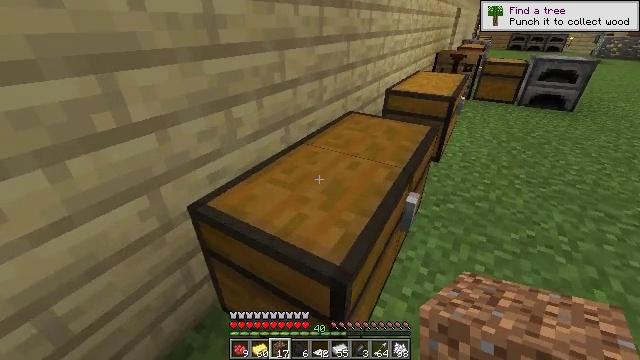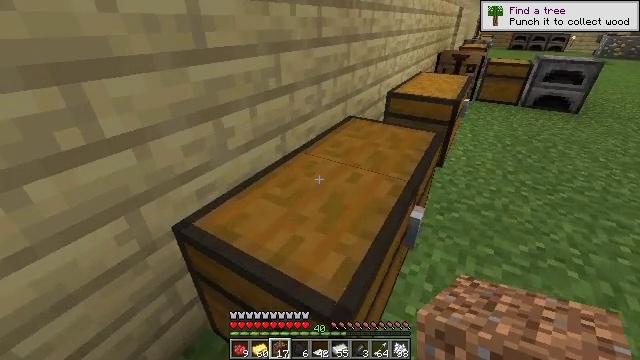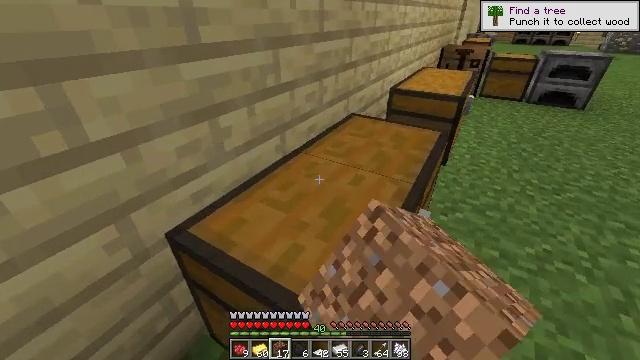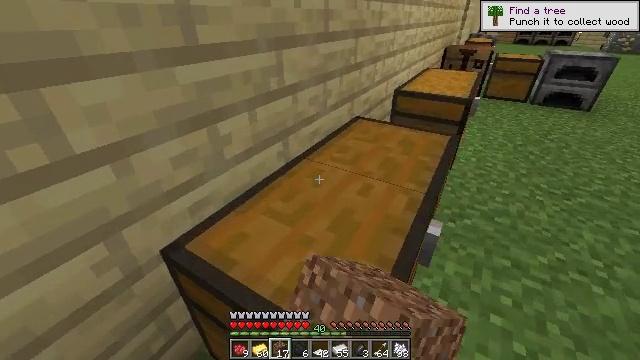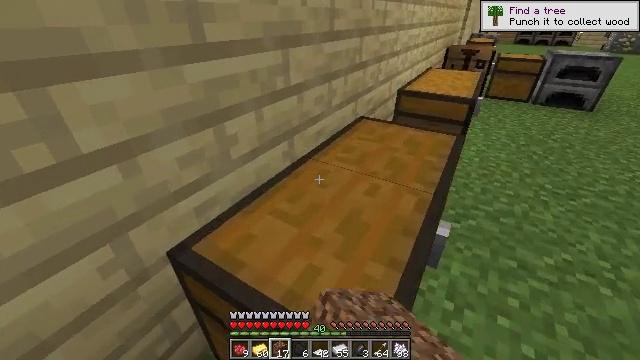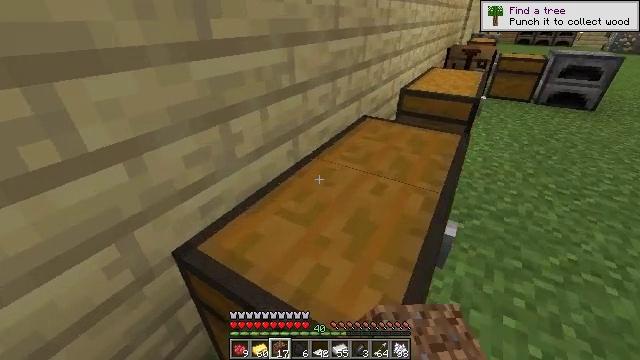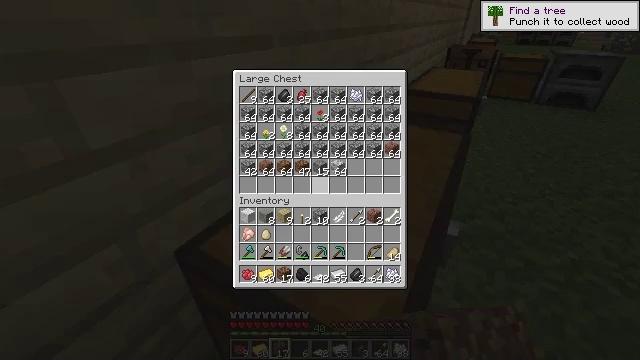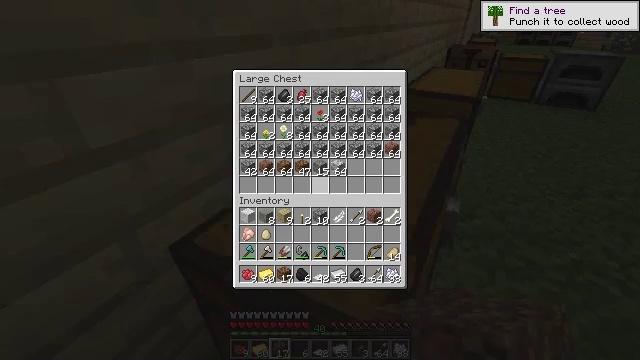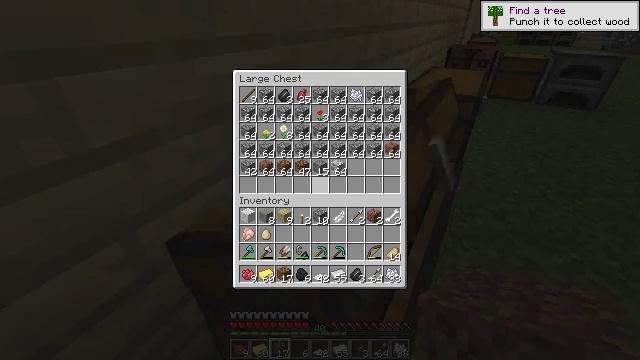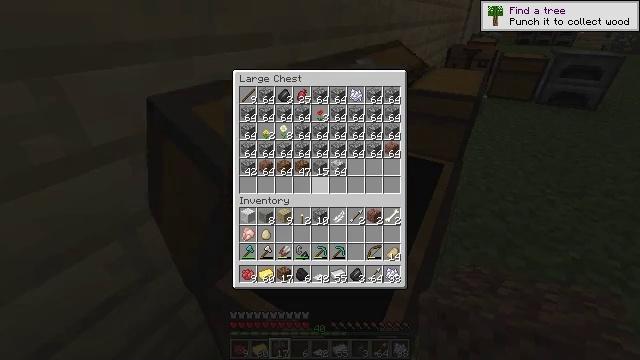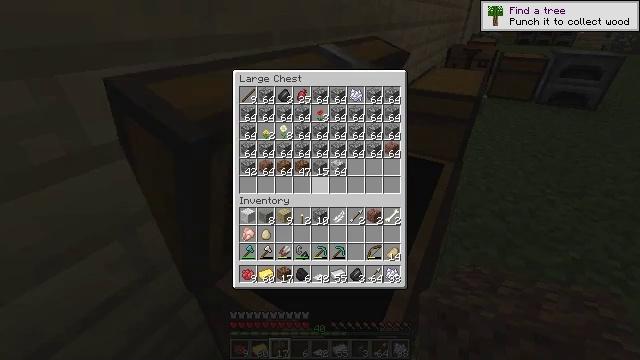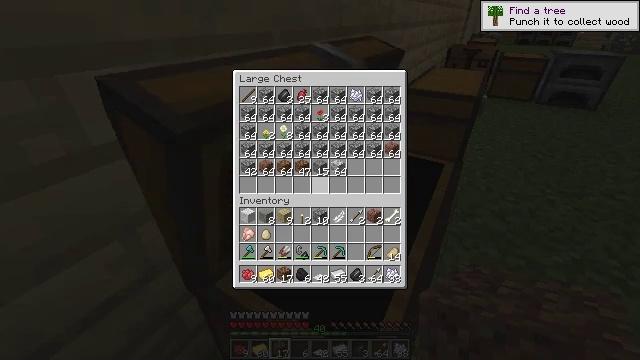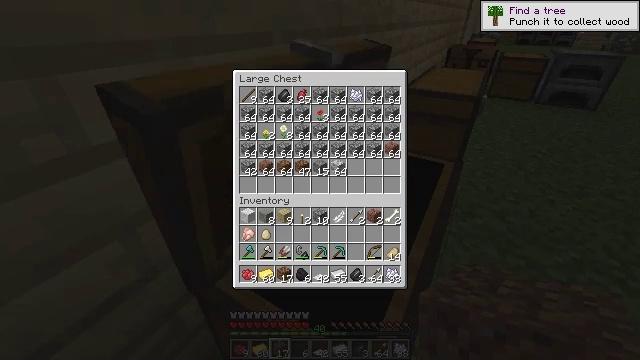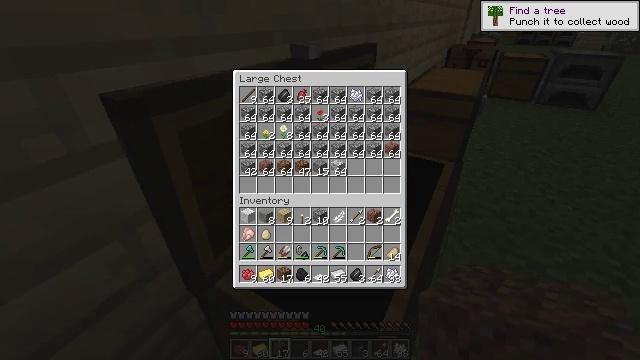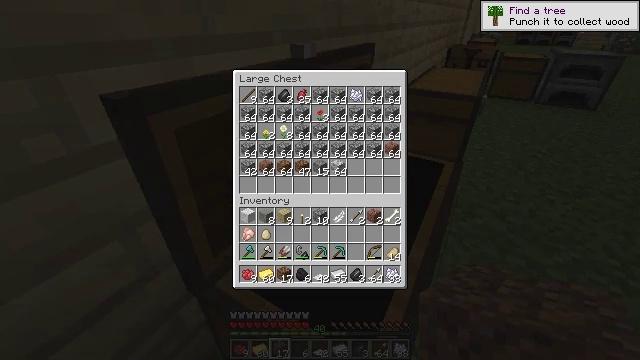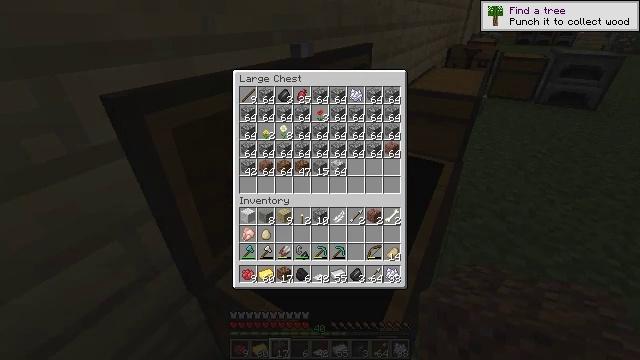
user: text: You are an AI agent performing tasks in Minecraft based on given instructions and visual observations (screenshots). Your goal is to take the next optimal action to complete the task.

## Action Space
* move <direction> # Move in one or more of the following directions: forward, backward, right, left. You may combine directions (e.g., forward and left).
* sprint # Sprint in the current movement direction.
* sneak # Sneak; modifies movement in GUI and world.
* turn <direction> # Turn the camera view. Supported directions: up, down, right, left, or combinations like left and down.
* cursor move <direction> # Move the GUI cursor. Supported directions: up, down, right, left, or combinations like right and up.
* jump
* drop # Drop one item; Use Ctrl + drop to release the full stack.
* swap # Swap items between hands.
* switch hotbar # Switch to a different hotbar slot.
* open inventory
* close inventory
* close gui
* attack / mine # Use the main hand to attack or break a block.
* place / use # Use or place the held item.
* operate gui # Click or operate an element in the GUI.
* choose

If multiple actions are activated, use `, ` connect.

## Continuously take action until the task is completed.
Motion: motion action
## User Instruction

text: Transform gold ingots into a gold block at the crafting table.
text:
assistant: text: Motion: move forward, use / place
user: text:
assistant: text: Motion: move forward, turn down, use / place
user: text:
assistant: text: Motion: use / place
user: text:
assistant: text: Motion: no_op
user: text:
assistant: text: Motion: no_op
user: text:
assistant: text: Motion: no_op
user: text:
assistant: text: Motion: no_op
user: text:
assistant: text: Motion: no_op
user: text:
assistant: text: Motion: no_op
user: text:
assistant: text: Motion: no_op
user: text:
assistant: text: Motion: no_op
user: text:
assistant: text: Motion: cursor move right and down
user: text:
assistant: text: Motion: no_op
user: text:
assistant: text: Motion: no_op
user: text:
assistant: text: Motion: no_op
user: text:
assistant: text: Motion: no_op
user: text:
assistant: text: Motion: no_op
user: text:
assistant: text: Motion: no_op
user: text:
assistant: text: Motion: no_op
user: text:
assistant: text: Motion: no_op
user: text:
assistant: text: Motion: no_op
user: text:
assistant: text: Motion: no_op
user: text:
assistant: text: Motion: cursor move right
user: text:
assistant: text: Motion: no_op
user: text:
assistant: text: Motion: no_op
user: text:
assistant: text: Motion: no_op
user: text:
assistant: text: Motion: no_op
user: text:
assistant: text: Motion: no_op
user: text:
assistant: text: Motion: no_op
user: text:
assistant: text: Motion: no_op